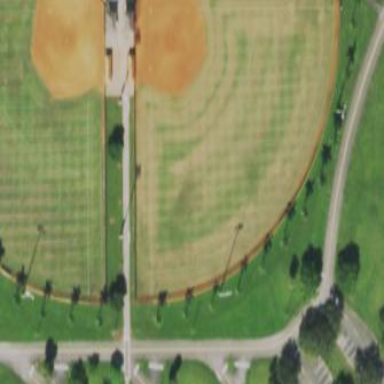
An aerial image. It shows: Baseball diamond pitch for leisure sport.